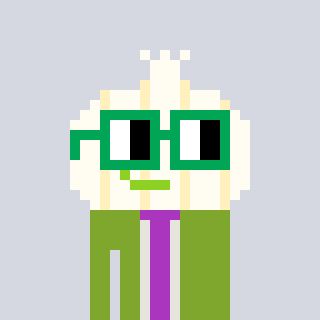
a pixel art character with square green glasses, a garlic-shaped head and a slimegreen-colored body on a cool background